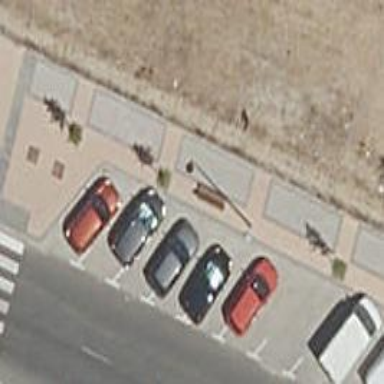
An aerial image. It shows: Bench.